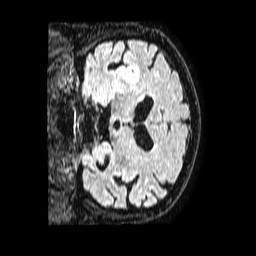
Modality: FLAIR
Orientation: coronal
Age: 86
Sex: female
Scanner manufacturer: philips
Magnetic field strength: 1.5 T
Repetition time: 4.8 s
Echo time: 0.3 s